Question: I'm trying to run the following:
'''
SELECT *
from 'picks'
where 'name' = 'test' and 'a1' = '1' and 'a2' = '2'
and 'a3' = '3' and 'a4' = '4' and 'a5' = '5' and 'a6' = '6' and 'a7' = '7'
and 'a8' = '8' and 'a9' = '9' and 'a10' = '10'
'''
But for some reason it returns rows that are incorrect, in the example below column 'a3' is 'errr' but my query says:
'''
and 'a3' = '3'
'''

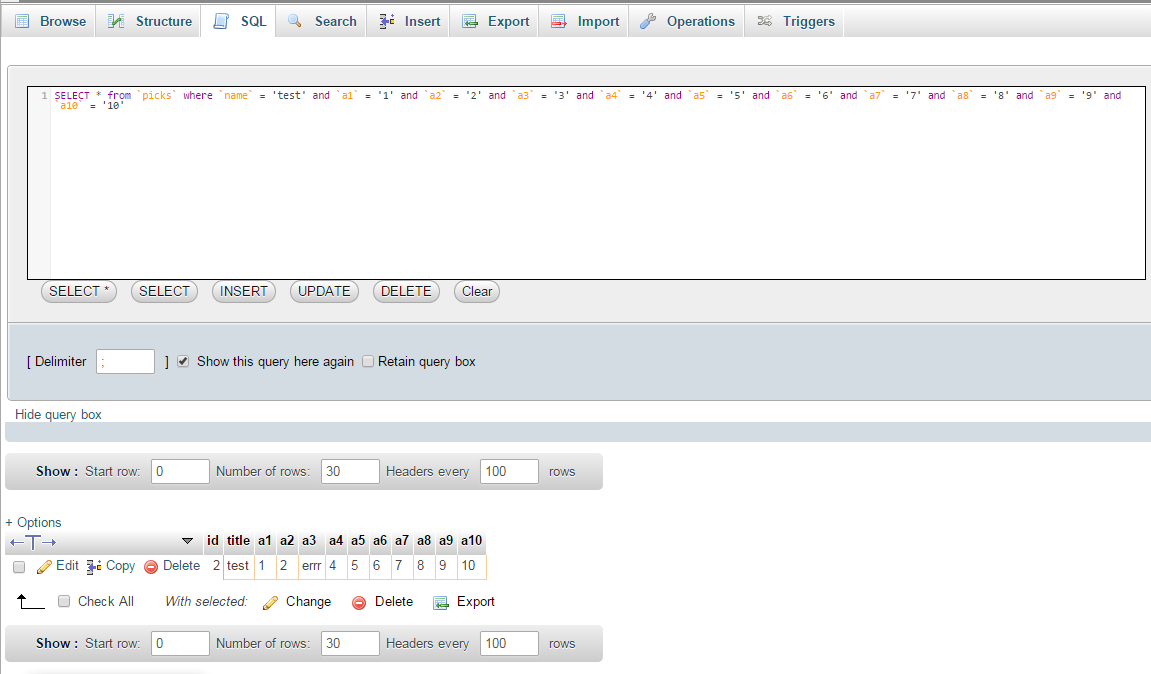
Answer: first column name is wrong you have 'title' but your looking for 'name'
i'm not sure you need the '=' operator, try LIKE instead, when you are trying to match string
Something like:
'''
SELECT * from 'picks' where 'title' LIKE 'title' AND 'int_value_container'='1' AND 'mixed_values' LIKE 'value123'
'''